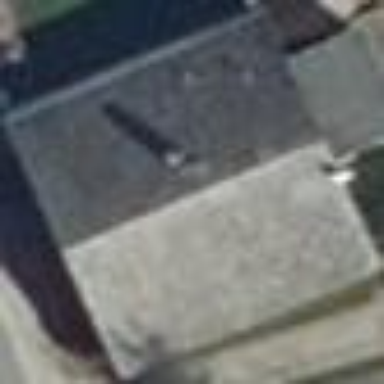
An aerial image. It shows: Gabled building.